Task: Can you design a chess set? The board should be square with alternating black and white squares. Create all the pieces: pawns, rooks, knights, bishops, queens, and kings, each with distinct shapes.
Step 3746:
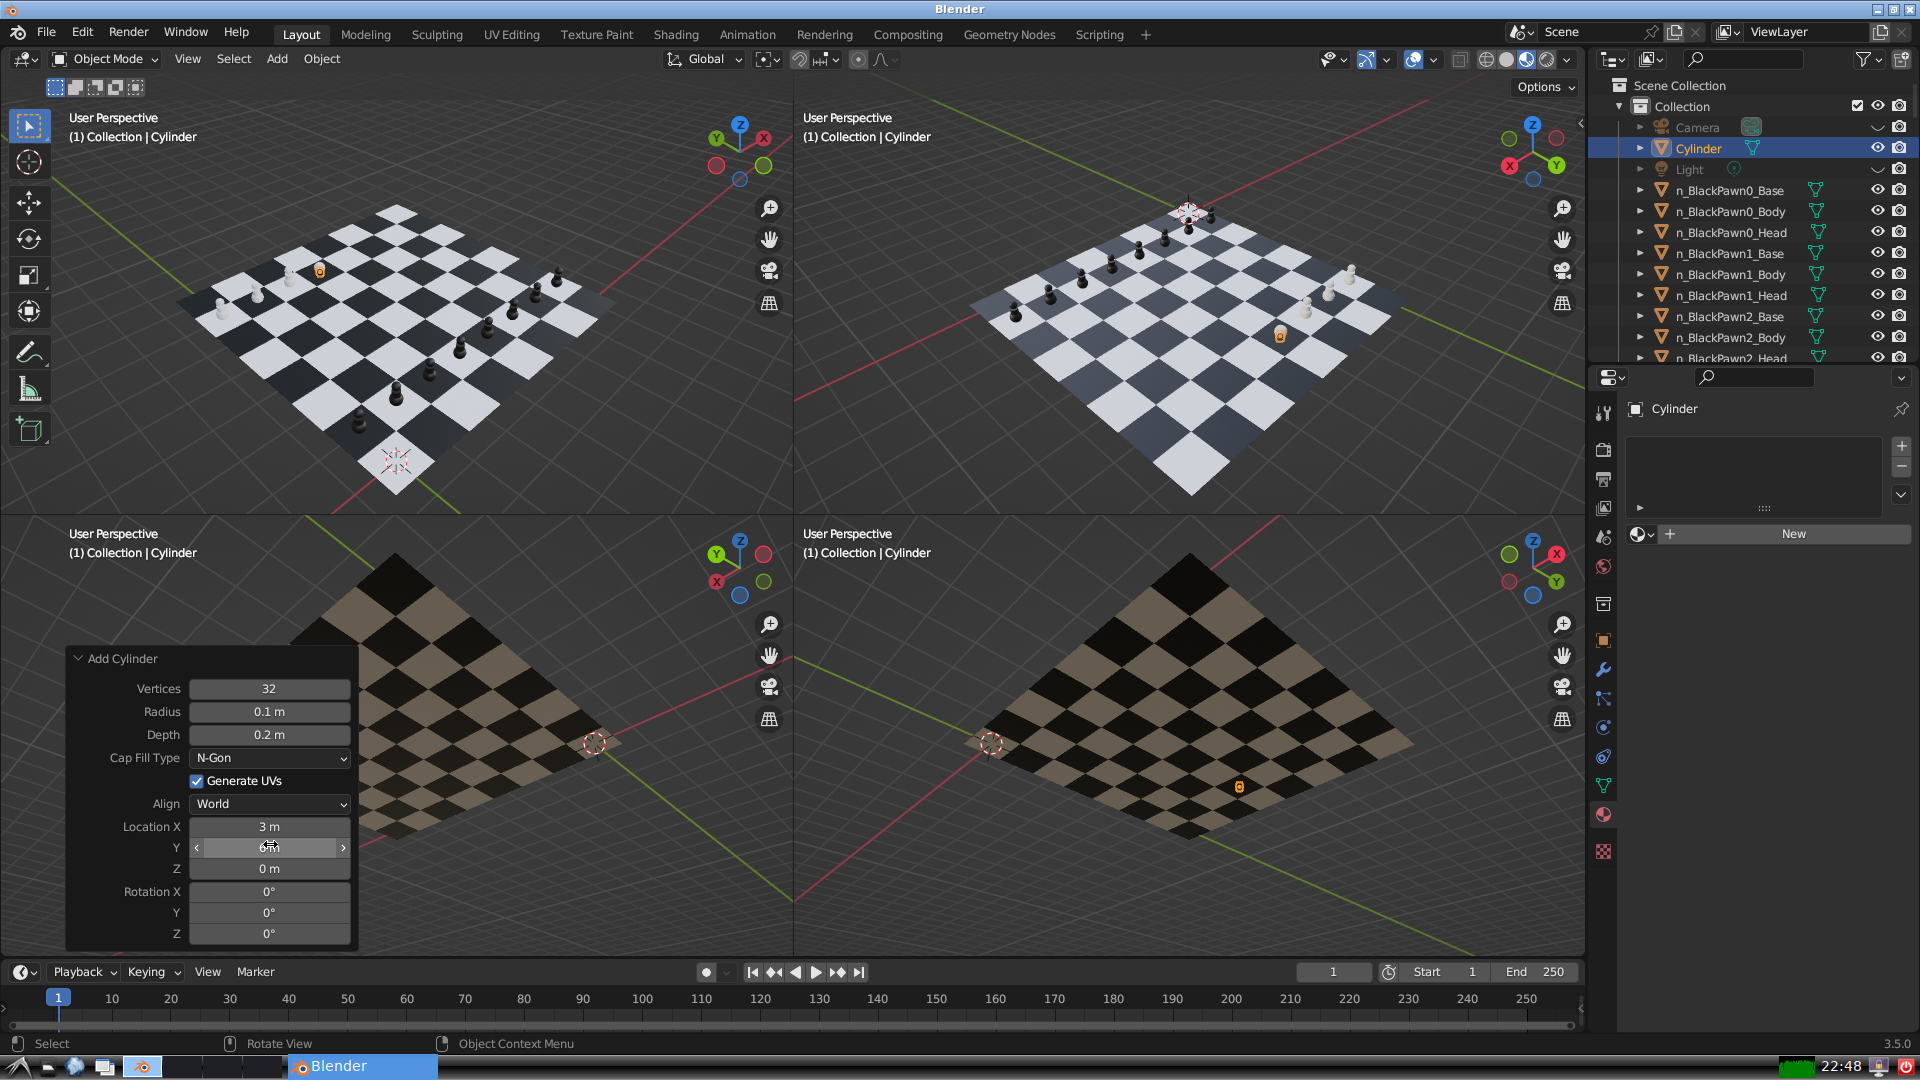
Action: {"mouse_move": [270, 868]}